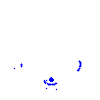
Particle: kaon